Interaction volume radius: 5 \u00c5
Interaction volume height: 40 \u00c5
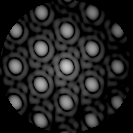
Disorder parameter: 0.01211